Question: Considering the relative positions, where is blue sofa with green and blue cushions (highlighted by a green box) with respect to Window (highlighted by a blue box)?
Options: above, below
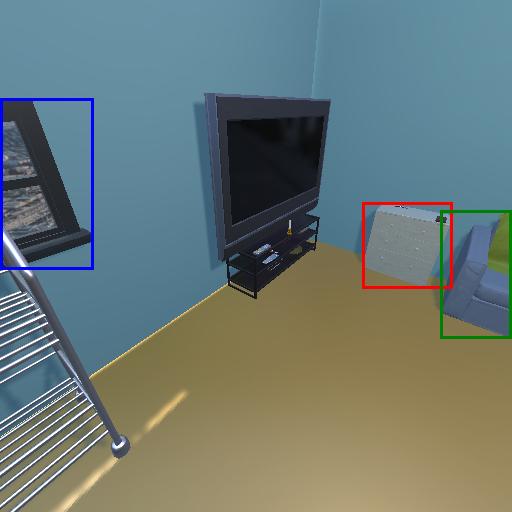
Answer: above